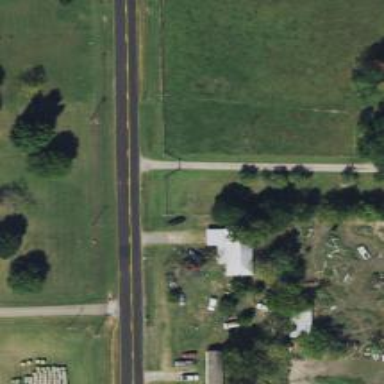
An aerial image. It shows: Driveway leading to service road.